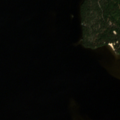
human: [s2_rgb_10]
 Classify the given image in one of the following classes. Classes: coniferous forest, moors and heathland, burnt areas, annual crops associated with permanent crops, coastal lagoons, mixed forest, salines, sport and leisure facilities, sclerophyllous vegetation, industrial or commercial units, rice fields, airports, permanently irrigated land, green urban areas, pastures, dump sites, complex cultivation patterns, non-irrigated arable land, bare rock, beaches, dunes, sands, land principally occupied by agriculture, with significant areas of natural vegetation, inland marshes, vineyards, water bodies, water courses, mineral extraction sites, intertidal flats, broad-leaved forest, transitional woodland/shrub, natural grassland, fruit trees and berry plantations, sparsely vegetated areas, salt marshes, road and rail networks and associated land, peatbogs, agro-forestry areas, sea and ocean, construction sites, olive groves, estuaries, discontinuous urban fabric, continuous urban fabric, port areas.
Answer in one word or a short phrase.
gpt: coniferous forest, water bodies